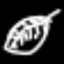
Label: leaf